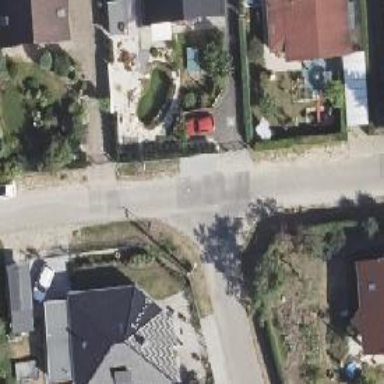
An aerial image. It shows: Asphalt road in residential area.